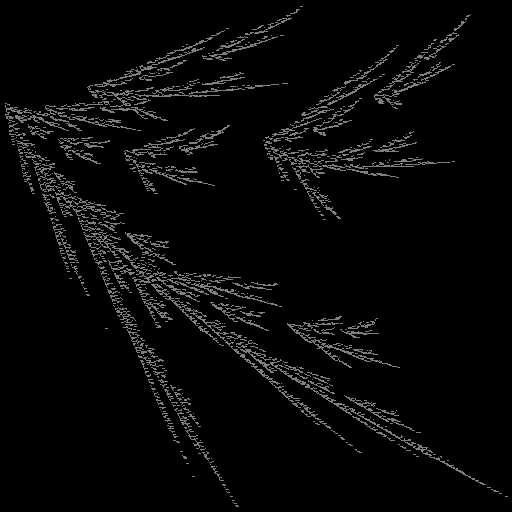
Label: filmyfern